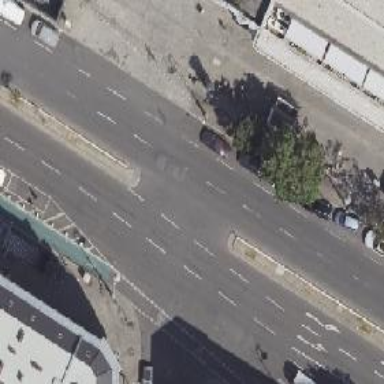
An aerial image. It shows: Secondary road with asphalt surface. It is dual carriageway with lane markings and designated parking on the right lane.